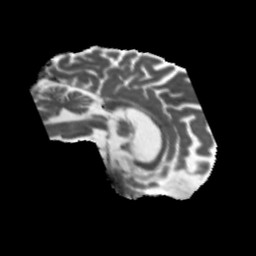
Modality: MD
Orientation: sagittal
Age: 55
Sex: male
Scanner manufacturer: siemens
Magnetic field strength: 3 T
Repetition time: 5.47 s
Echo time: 0.0854 s